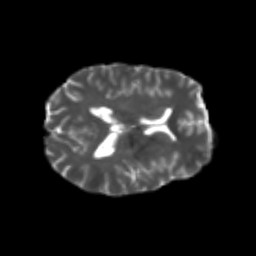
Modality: T2w
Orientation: axial
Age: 24
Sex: male
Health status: healthy
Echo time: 0.074 s